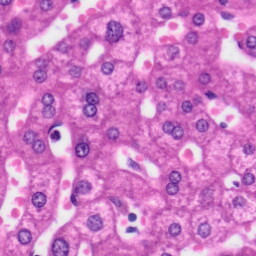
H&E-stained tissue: Liver